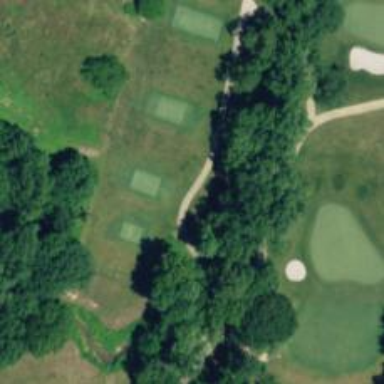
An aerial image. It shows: Path for both road and golf.